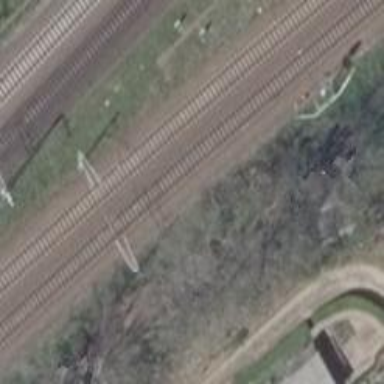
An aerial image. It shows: Railway track with contact line for electrification.